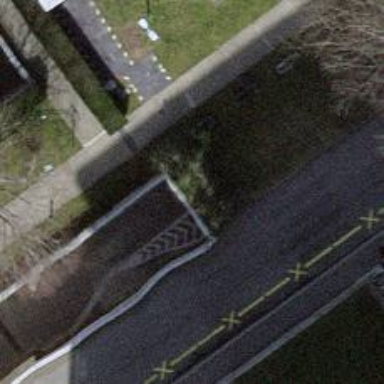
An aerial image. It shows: Driveway tunnel serving as building passage.